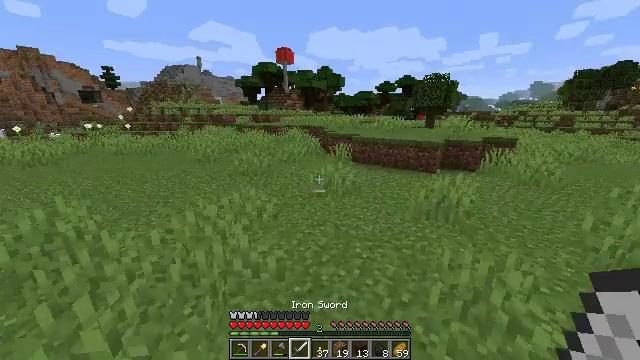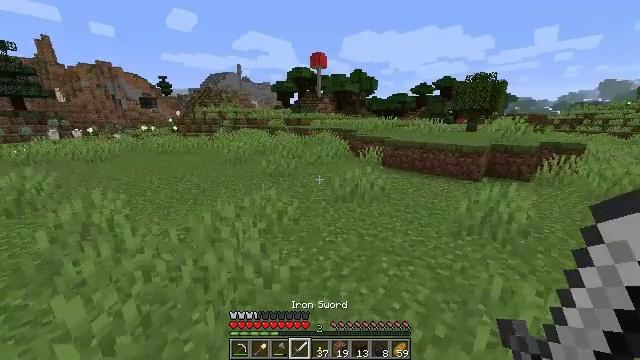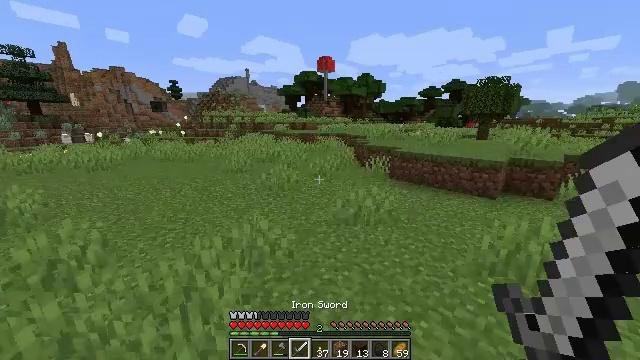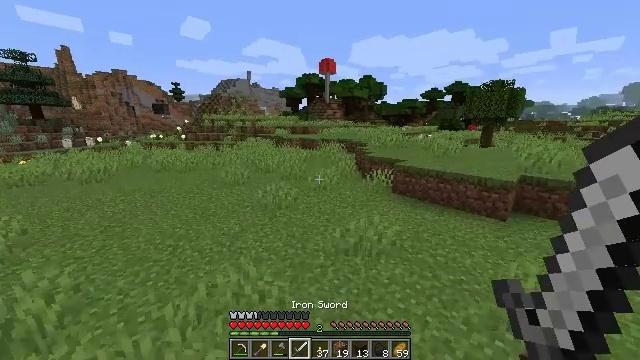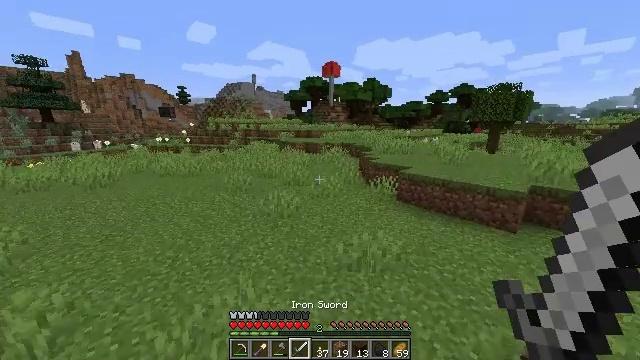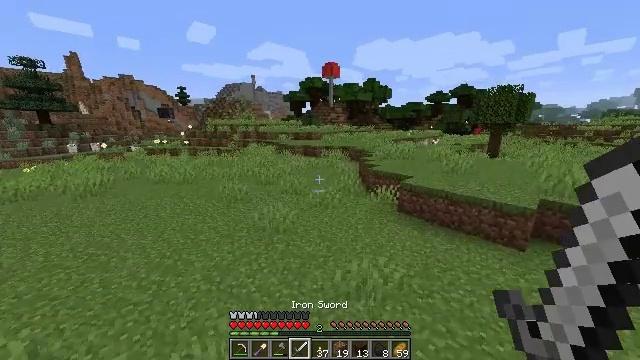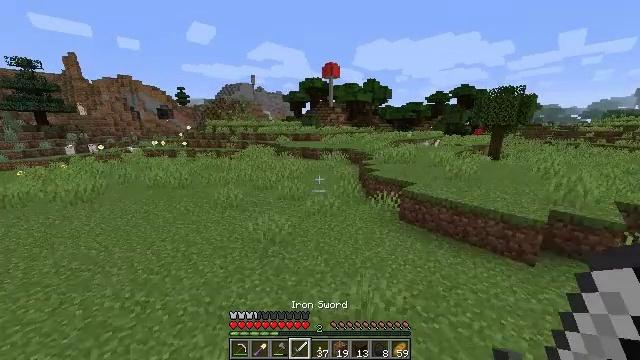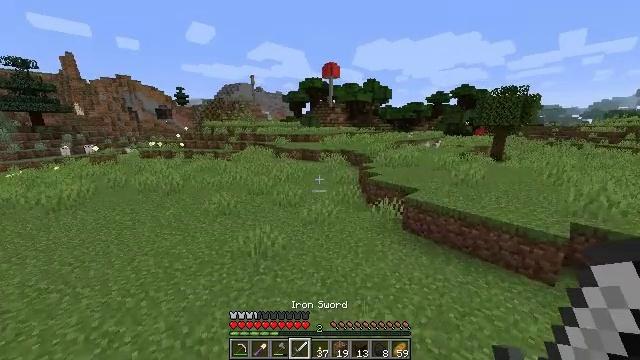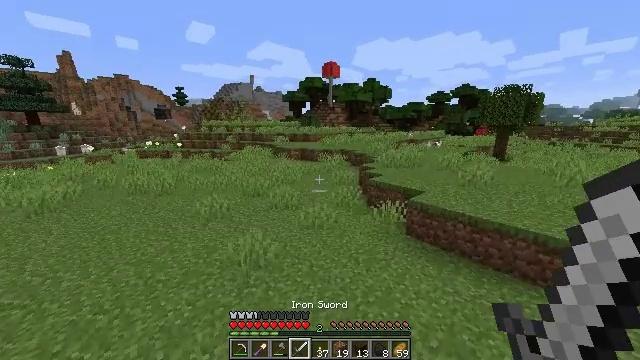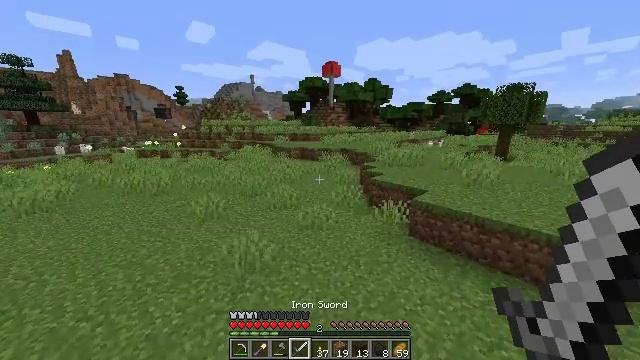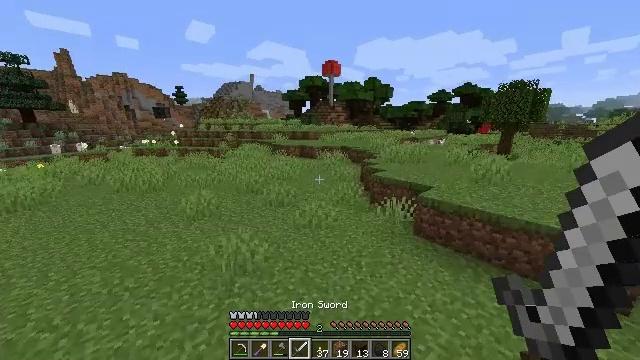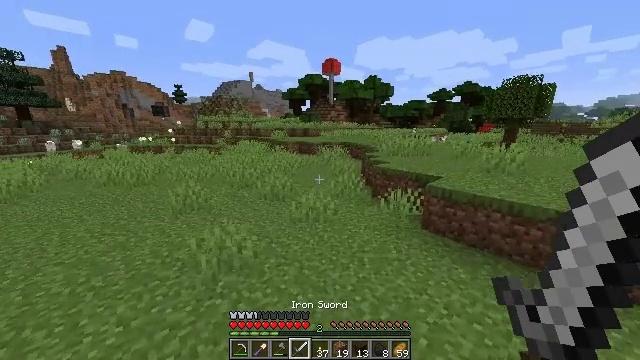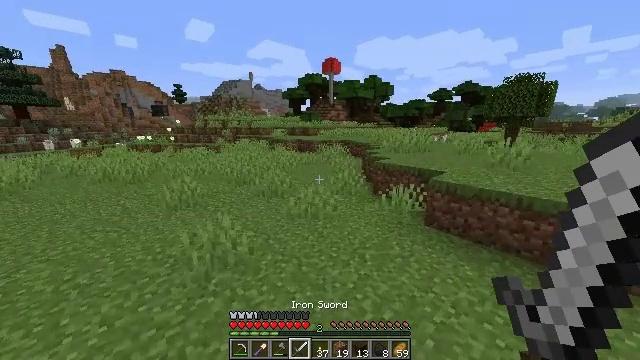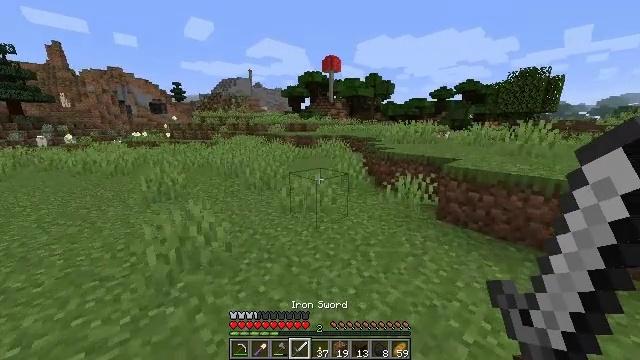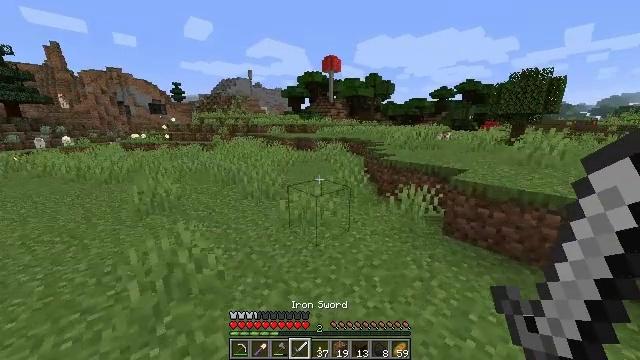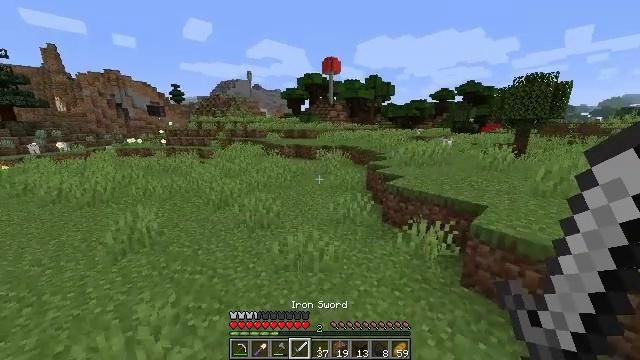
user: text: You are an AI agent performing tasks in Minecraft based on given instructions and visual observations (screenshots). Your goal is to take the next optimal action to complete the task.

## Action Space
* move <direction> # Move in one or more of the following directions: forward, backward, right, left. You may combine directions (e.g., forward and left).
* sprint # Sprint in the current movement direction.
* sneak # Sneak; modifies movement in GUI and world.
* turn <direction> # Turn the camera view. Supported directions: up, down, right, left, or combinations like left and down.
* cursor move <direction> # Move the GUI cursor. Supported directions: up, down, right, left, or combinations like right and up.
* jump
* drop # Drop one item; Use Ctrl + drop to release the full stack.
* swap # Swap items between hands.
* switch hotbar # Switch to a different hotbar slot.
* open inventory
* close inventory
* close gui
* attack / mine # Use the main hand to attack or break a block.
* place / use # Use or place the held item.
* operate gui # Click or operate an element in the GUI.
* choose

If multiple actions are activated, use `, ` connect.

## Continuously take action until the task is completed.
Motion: motion action
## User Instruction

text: Mine a hay block from the field.
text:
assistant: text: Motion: move forward, sprint, turn left and up, jump
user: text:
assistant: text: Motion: move forward, sprint, turn left, jump
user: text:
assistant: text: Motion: move forward, sprint, jump
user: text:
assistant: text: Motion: move forward, sprint, turn left, jump
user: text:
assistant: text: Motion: move forward, sprint, jump
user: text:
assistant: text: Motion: move forward, sprint, jump
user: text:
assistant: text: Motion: move forward, sprint, jump
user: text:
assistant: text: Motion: move forward, sprint, jump
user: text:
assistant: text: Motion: move forward, sprint, jump
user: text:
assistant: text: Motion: move forward, sprint, jump
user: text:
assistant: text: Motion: move forward, sprint, jump
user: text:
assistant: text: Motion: move forward, sprint, jump
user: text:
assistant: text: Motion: move forward, sprint, jump
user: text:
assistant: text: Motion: move forward, sprint, jump
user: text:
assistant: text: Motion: move forward, sprint, jump
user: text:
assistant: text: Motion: move forward, sprint, jump
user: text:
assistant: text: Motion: move forward, sprint, jump
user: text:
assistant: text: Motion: move forward, sprint, jump
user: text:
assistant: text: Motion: move forward, sprint, jump
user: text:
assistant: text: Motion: move forward, sprint, turn left, jump
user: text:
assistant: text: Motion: move forward, sprint, turn left, jump
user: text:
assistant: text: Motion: move forward, sprint, turn left, jump
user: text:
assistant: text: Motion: move forward, sprint, turn left, jump
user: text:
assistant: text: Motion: move forward, sprint, jump
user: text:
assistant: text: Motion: move forward, sprint, jump
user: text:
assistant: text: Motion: move forward, sprint, jump
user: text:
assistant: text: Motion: move forward, sprint, jump
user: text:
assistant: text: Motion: move forward, sprint, jump
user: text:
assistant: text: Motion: move forward, sprint, turn right, jump
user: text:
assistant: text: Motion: move forward, sprint, turn right, jump